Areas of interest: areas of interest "Medical"
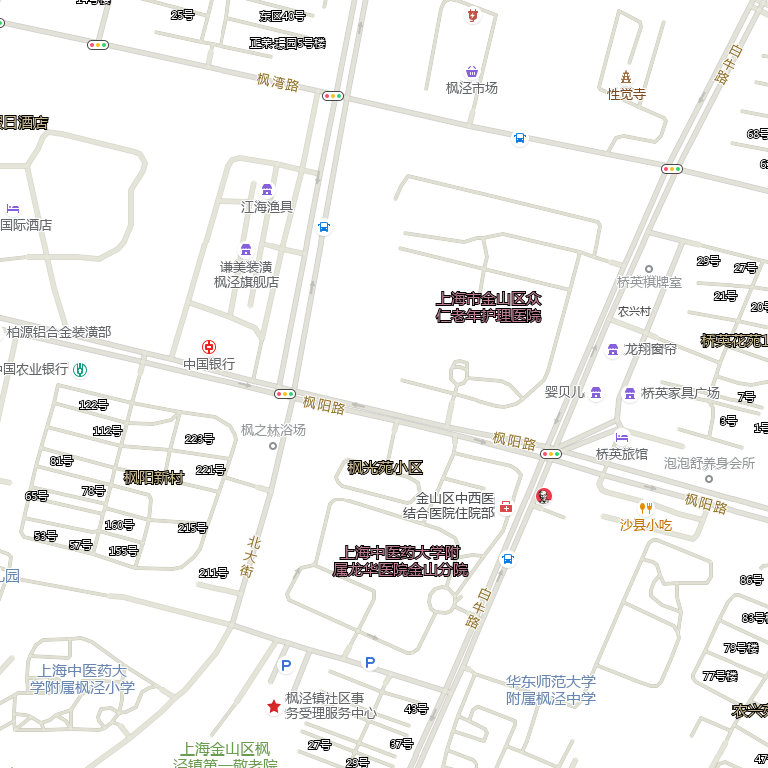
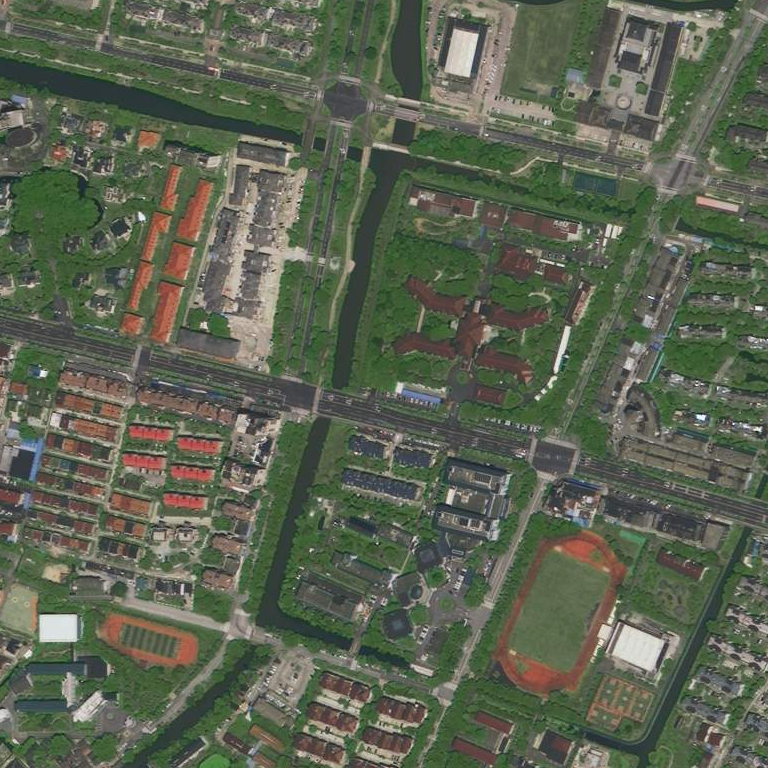